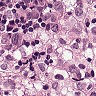
Metastatic tissue present: yes